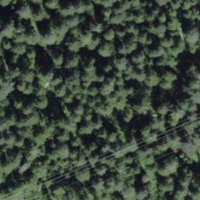
EUNIS habitat code: 45
Species observed at this site:
Primula veris